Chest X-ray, AP view. Patient: 59 years old, sex F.
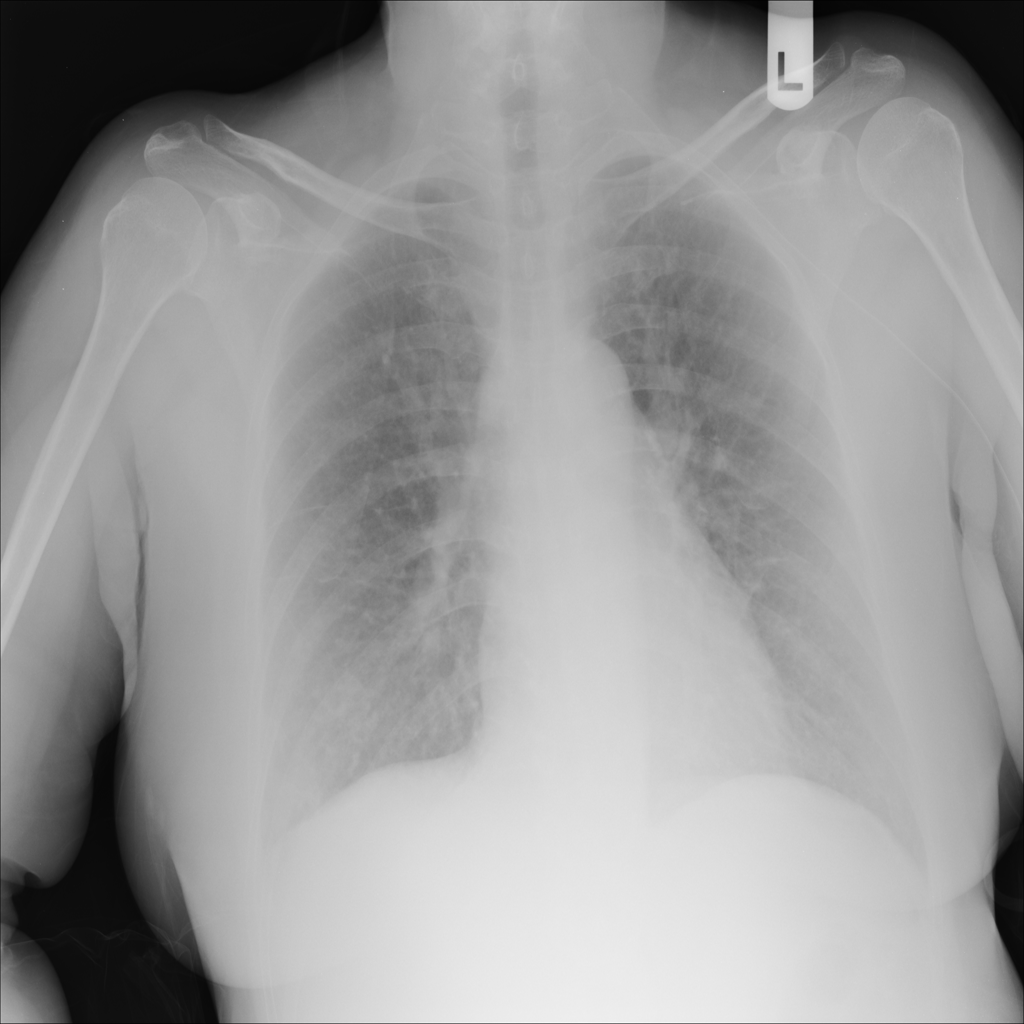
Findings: No Finding